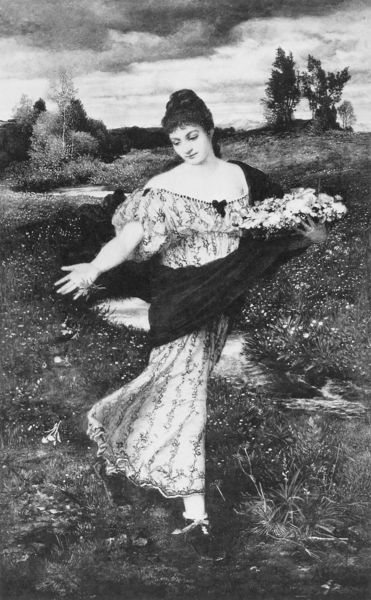
Titel: Flora, Blumen streuend
Künstler: Arnold Böcklin
Institution: Essen, Gesellschaft Kruppsche Gemäldesammlung
Schlagwörter: baum, gemälde, hand, himmel, umhang, wasser, wolken, bäume, fluss, ufer, blumen, frau, kleid, blüten, gras, tuch, wiese, schleife, jung, bach, natur, gewand, sommer, korb, stola, blumenwiese, schwarzweiss, schuh, allegorie, flora, blumenstraus, spaziergängerin, streuend, blumnwiese